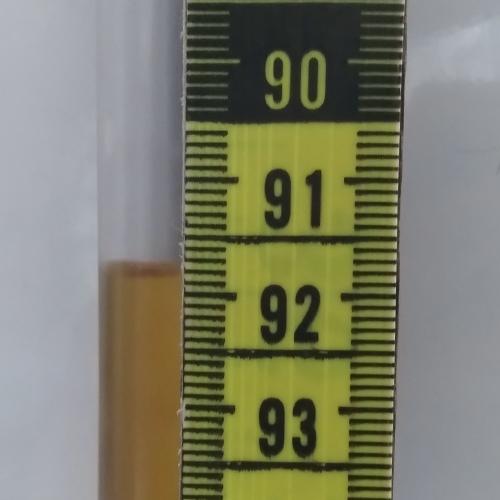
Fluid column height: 91.8 cm